Question: Appreciate help if anybody let me know how to acheive "PreviousValue" cloumn as shown below in MSAccess
I have records stored in table for various categories other than "Overall" and based on ID/Name/Office/product/Category combination I want to acheive previous value column thorugh MS Access function/efficient query
'''
ID Name Office Product Overall Month Value Previous
228 Woodlands london Europe Sales 201106 6 0
228 Woodlands london Europe Sales 201202 3 6
228 Woodlands london Europe Sales 201207 4 3
228 Woodlands london Europe Overall 201106 6 0
228 Woodlands london Europe Overall 201202 3 6
228 Woodlands london Europe Overall 201207 4 3
228 Woodlands london Europe Exetion 201202 6 0
228 Woodlands london UK Exetion 201202 6 1
228 Woodlands london UK Exetion 201106 1 0
228 Woodlands london Europe Exetion 201207 6 6
228 Woodlands london Europe Content 201106 6 0
228 Woodlands london UK Content 201106 1 0
228 Woodlands london Europe Content 201202 3 6
228 Woodlands london UK Content 201202 1 1
228 Woodlands london UK Content 201207 1 1
228 Woodlands london Europe Content 201207 4 3
'''
Thanks in Advance !!
---
Result of query--Which is not as expected because of Top1 function i guess, the correct output is as shown in image below
'''
ID Name Office Product Category Date Month ValuePrevious
228 Investors london Europe Content 01/06/2011 201106 6 0
228 Investors london Europe Content 23/02/2012 201202 3 6
228 Investors london Europe Content 01/07/2012 201207 4 6
'''

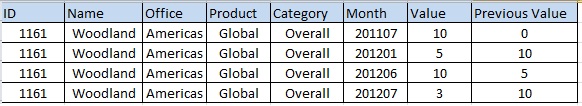
Answer: You can use a subquery to get the previous value.
'''
SELECT tx.id,
tx.name,
tx.office,
tx.product,
tx.overall,
tx.month,
tx.VALUE,
tx.previous,
Nz((SELECT TOP 1 [value]
FROM tablename t
WHERE t.id = tx.id
AND t.name = tx.name
AND t.office = tx.office
AND t.product = tx.product
AND t.overall = tx.overall
AND t.month < tx.month
ORDER BY t.month, rnd(t.id) DESC), 0) AS Prev
FROM tablename tx
ORDER BY tx.month;
'''
---
New query based on changed, very sparse, sample data
'''
SELECT tz.id,
tz.name,
tz.office,
tz.product,
tz.date,
tz.month,
tz.VALUE,
Nz((SELECT TOP 1 [value]
FROM tablename t
WHERE t.id = tz.id
AND t.name = tz.name
AND t.office = tz.office
AND t.product = tz.product
AND t.date < tz.date
ORDER BY t.date DESC), 0) AS Prev
FROM tablename tz
ORDER BY tz.date;
'''